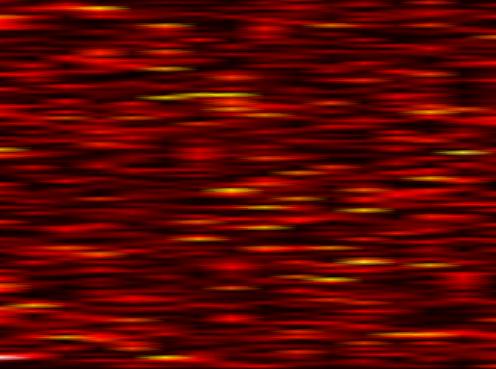
Label: FBMC